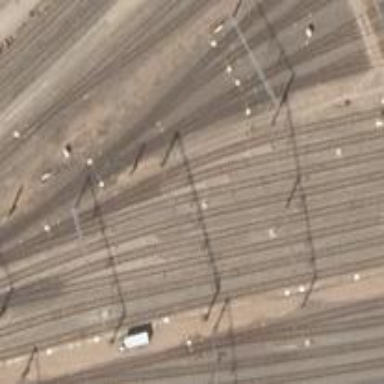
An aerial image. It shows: Rail yard with electrified contact lines for the trains.